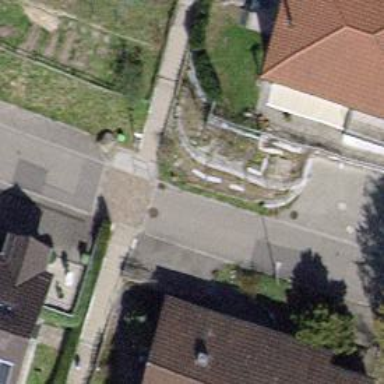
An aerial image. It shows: Road with steps.